Question: Why when I check the checkbox it works fine when I uncheck it nothing happen

'''
<form method="get">
<table id="row">
<tr><th colspan="2" >Location</th></tr>
<tr><td>Country:</td><td><select id="country" name ="country" style="width:200px"></select></td></tr>
<tr><td>City:</td><td><select name ="city" id ="state"></select></td></tr>
<script language="javascript">
populateCountries("country", "state");
</script>
<tr><td></td><td><input onclick="myFunction()" type="checkbox" name="manualentry" value="manualentry" >Manual Entry</td></tr>
<script>
var table = document.getElementById("row");
function myFunction() {
if (document.getElementsByTagName('manualentry').checked = true) {
document.getElementById("row").deleteRow(2);
var row = table.insertRow(2);
var cell1 = row.insertCell(0);
var cell2 = row.insertCell(-1);
cell1.innerHTML = "City:";
cell2.innerHTML = '<input type="text" >';
} else {
document.getElementById("row").deleteRow(2);
var row = table.insertRow(2);
var cell1 = row.insertCell(0);
var cell2 = row.insertCell(1);
cell1.innerHTML = "City:";
cell2.innerHTML = '<select name ="city" id ="state"></select>';
}
}
</script>
<tr ><td colspan="2" align="right" > <input type="submit" value="Submit"></td></tr>
</table>
</form>
'''
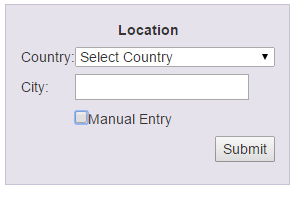
Answer: A couple things. 'GetElementsByTagName' is the wrong function call, that method is used to get an array of elements by their actual HTML tag. Use 'GetElementsByName' instead. Also, this call will return an array, so you need to specify which index it is (it will be index 0). Since 'checked' is already a boolean value, you do not need to specify '== true'.
Replace 'if (document.getElementsByTagName('manualentry').checked = true)'
with 'if (document.getElementsByName('manualentry')[0].checked)'